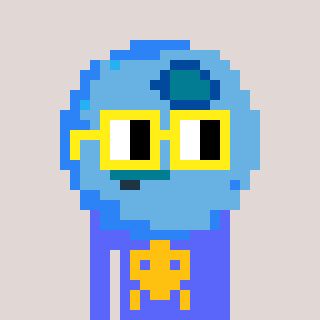
a pixel art character with square yellow glasses, a blueberry-shaped head and a purple-colored body on a warm background